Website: ulta-beauty
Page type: address-validator
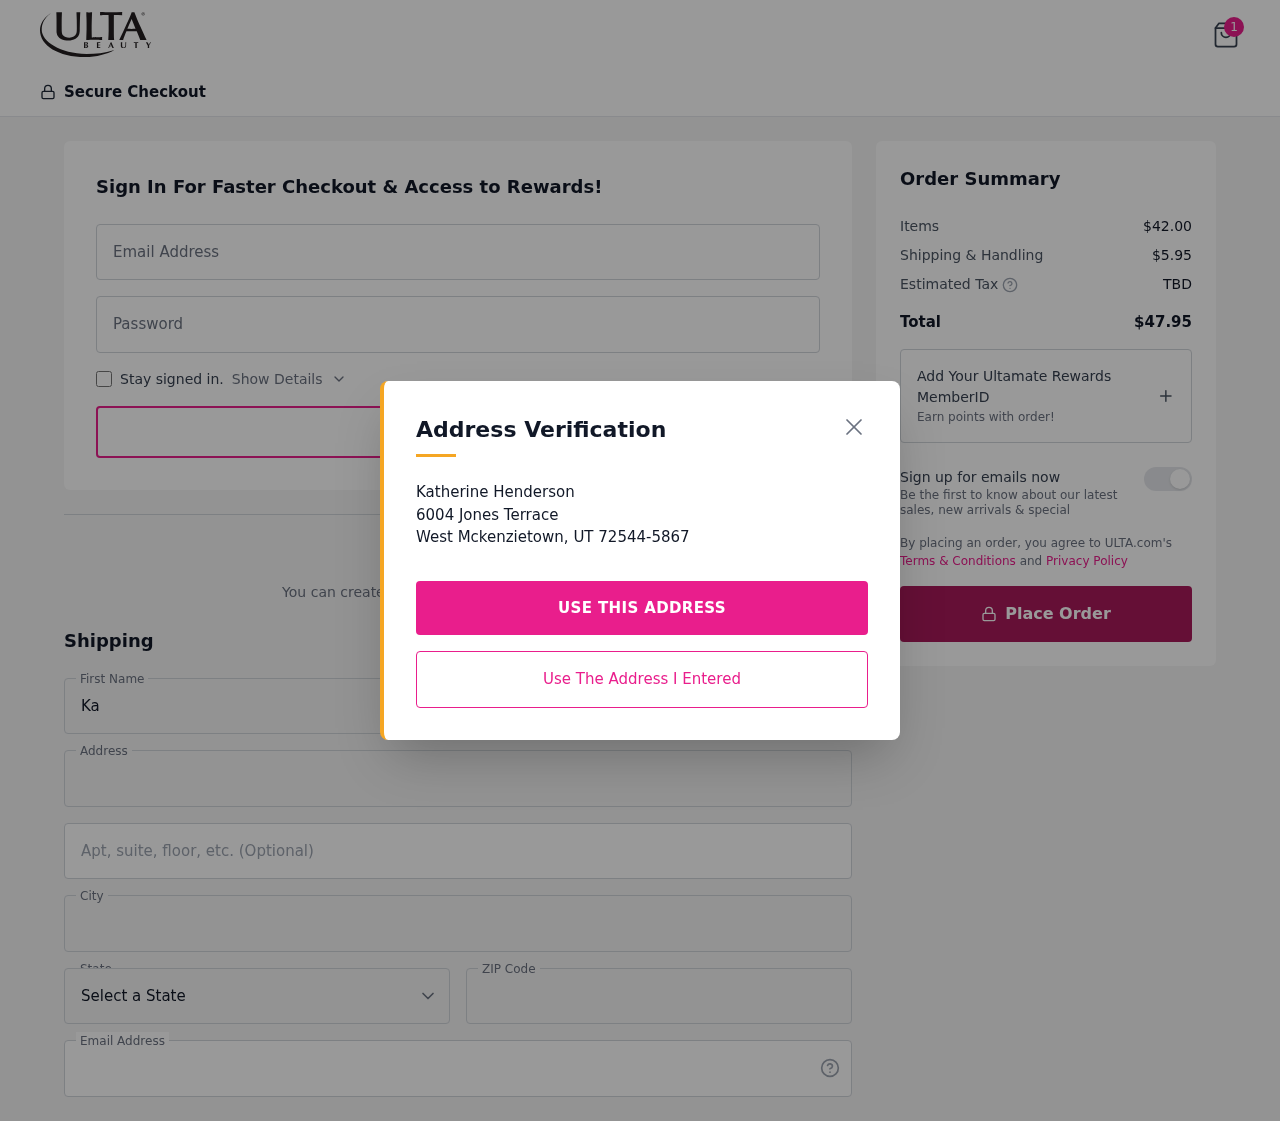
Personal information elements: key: PII_CITY
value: West Mckenzietown
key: PII_EMAIL
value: katherine_henderson@gmail.com
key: PII_FIRSTNAME
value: Katherine
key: PII_LASTNAME
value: Henderson
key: PII_POSTCODE
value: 72544
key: PII_STATE_ABBR
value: UT
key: PII_STREET
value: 6004 Jones Terrace
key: PII_STREET2
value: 6004 Jones Terrace
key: PII_FULLNAME2
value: Katherine Henderson
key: PII_CITY2
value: West Mckenzietown
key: PII_STATE_ABBR2
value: UT
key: PII_POSTCODE_FULL
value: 72544
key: PII_POSTCODE_EXT
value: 5867
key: PII_POSTCODE_NUMERIC
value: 72544
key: PII_POSTCODE_EXT_NUMERIC
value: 5867
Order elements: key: ORDER_NUM_ITEMS
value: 1
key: ORDER_SUBTOTAL
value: $42.00
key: ORDER_SHIPPING_COST
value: $5.95
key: ORDER_TOTAL
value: $47.95